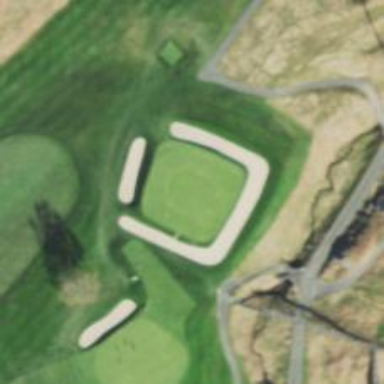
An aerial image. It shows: View of golf hole.